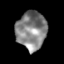
Tissue: skin
Cell type: Epithelial cells
Senescence score: 0.9225
Nuclear area (px): 1117
Mean DAPI intensity: 132.669